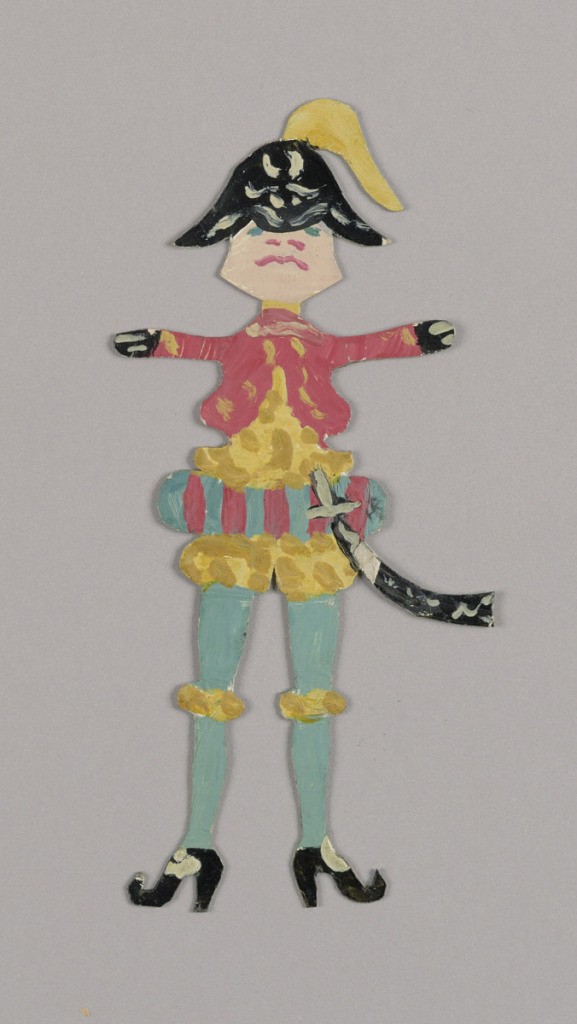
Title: Figure Toy
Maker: Harriet Blackstone, American, 1864–1939
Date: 1922
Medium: Brush and oil, graphite on board
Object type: Paper doll
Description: Paper doll of a male figure dressed in a soldier's uniform with a sword.